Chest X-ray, PA view. Patient: 32 years old, sex F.
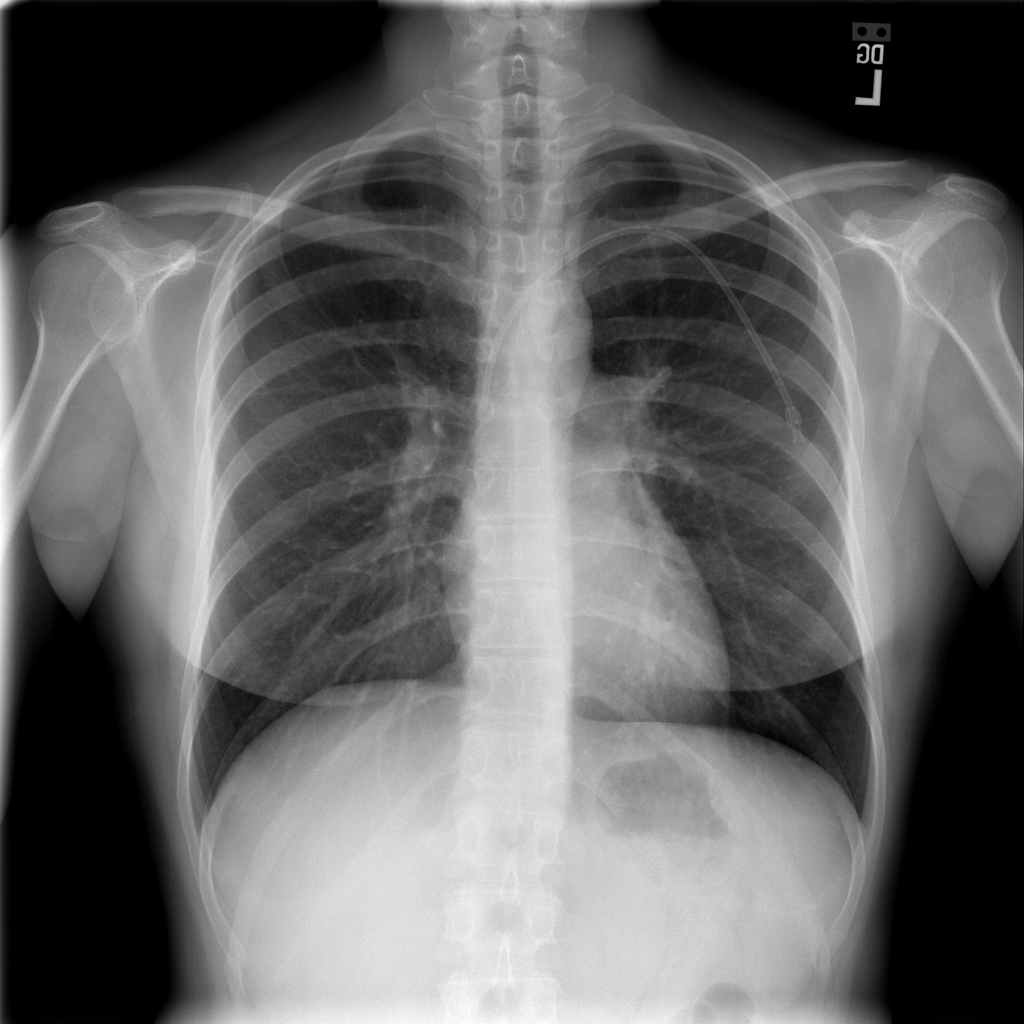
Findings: No Finding